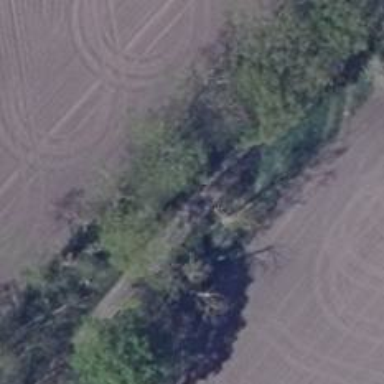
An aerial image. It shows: Row of trees in natural setting.